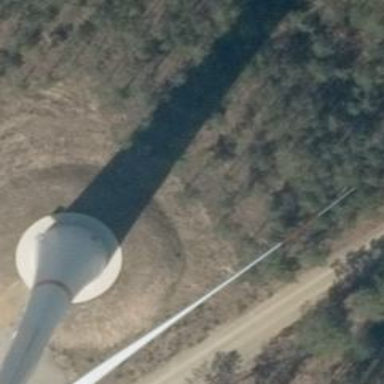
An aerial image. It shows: Wind generator is in the picture.